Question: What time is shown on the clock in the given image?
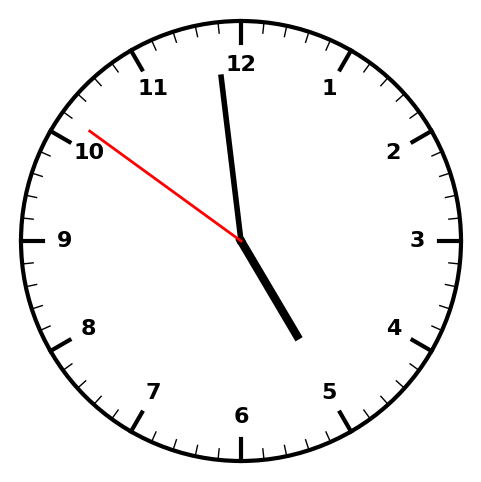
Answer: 04:58:51